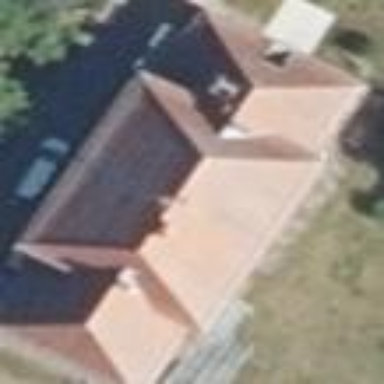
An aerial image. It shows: Kindergarten building.